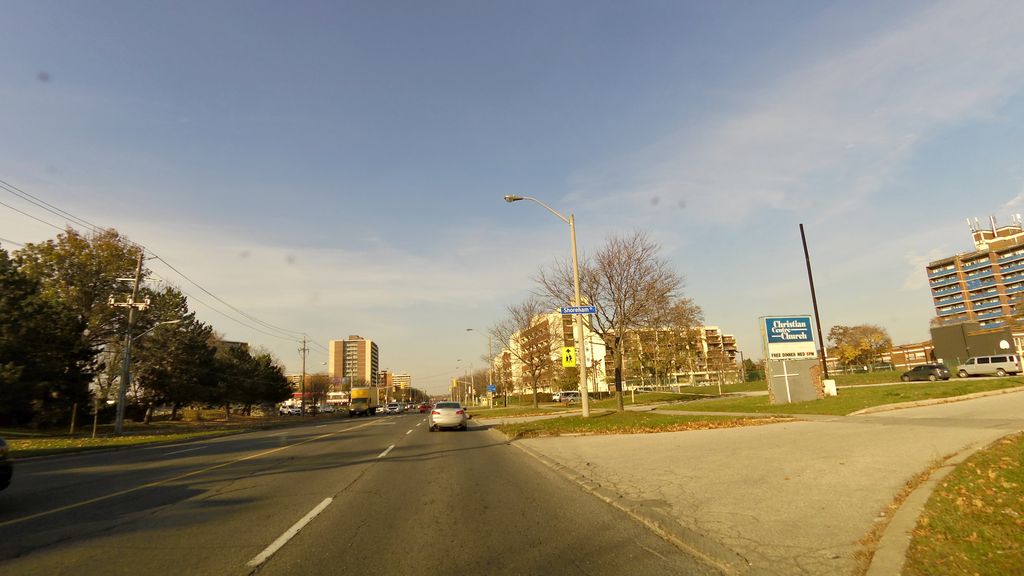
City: toronto